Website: ulta-beauty
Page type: delivery-shipping
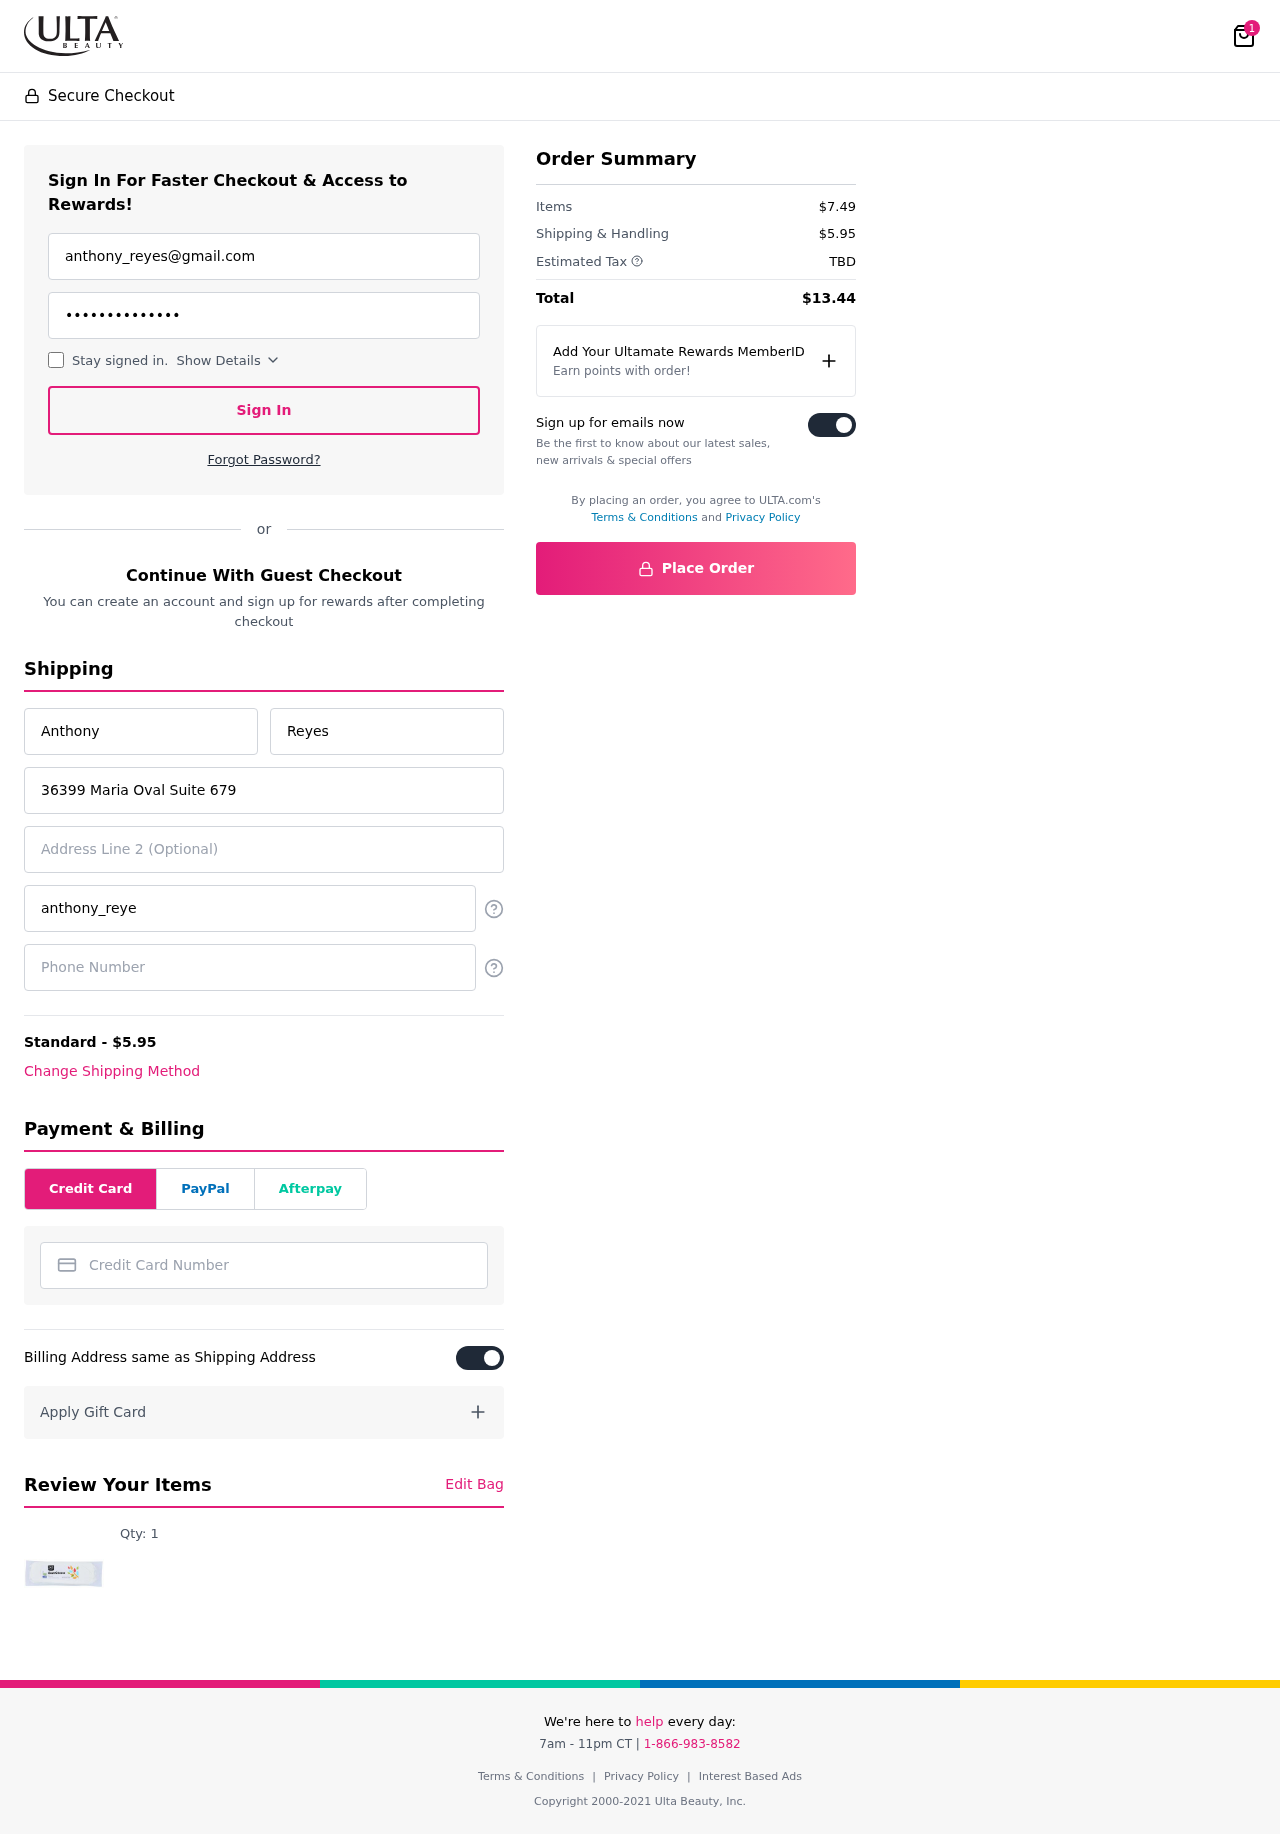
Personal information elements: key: PII_CARD_NUMBER
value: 3728 9823 0945 245
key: PII_EMAIL
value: anthony_reyes@gmail.com
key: PII_EMAIL2
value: anthony_reyes@gmail.com
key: PII_FIRSTNAME
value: Anthony
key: PII_LASTNAME
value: Reyes
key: PII_PHONE
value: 8513171321
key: PII_STREET
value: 36399 Maria Oval Suite 679
Product elements: key: PRODUCT1_QUANTITY
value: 1
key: PRODUCT1
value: Qty: 1
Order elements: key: ORDER_NUM_ITEMS
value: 1
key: ORDER_SHIPPING_COST
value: $5.95
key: ORDER_SUBTOTAL
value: $7.49
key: ORDER_TAX
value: TBD
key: ORDER_TOTAL
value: $13.44